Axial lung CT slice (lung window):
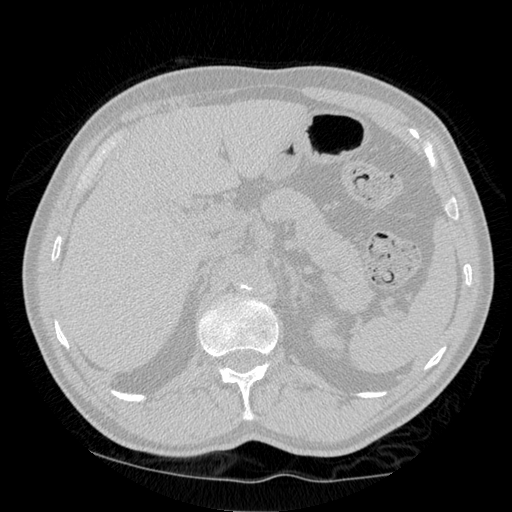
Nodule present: no